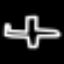
Label: airplane